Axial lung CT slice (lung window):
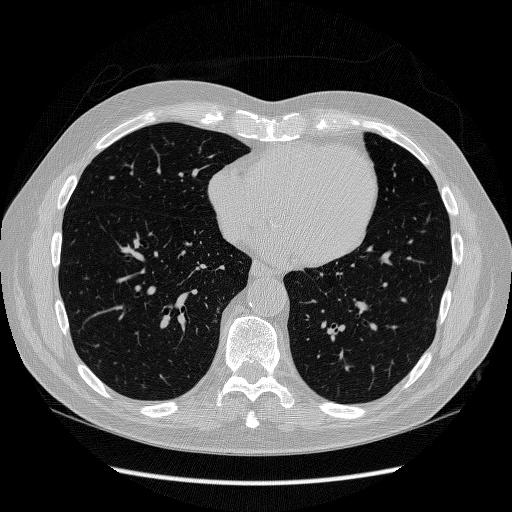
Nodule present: no